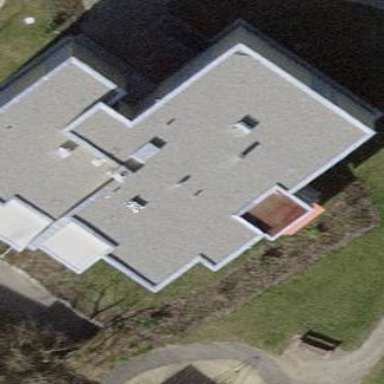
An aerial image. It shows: Building with flat roof.